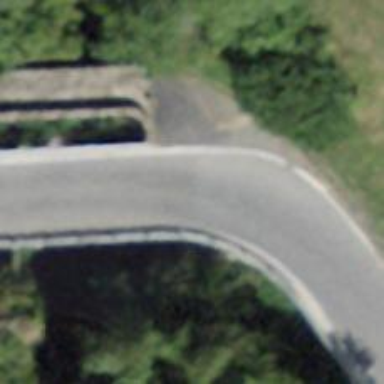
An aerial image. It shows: Asphalt tertiary road on bridge.